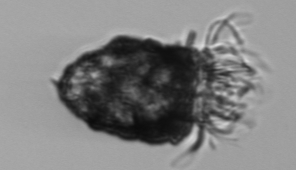
Label: Stenosemella_pacifica